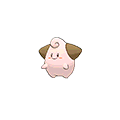
Pok\u00e9mon: cleffa